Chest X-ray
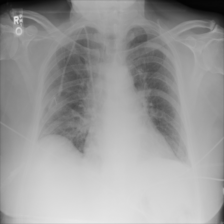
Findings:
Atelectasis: negative
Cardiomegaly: negative
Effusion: negative
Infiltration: negative
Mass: negative
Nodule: negative
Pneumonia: negative
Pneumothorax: negative
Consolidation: negative
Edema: negative
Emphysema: negative
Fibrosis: negative
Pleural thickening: negative
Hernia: negative